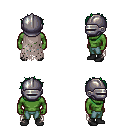
a pixel art fantasy rpg character, male body template, orc, green skin, gray tattered cape, teal pants, green bedhead hairstyle, metal helm, black shoes, four views (front, back, left, right), 2x2 character sprite sheet, small pixel art, hard edges, no anti-aliasing